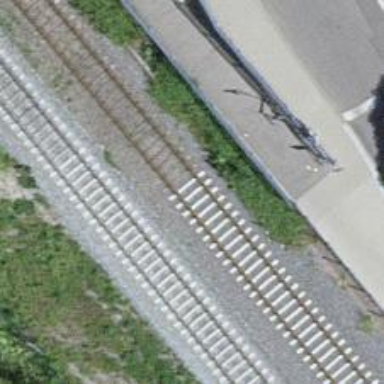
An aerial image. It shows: Railway track.